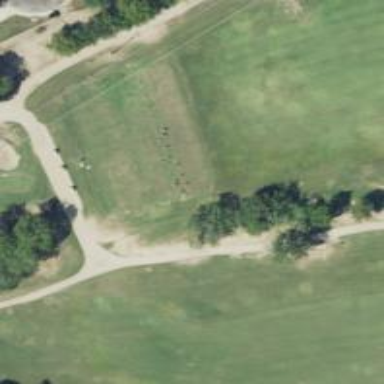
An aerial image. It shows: Golf tee.